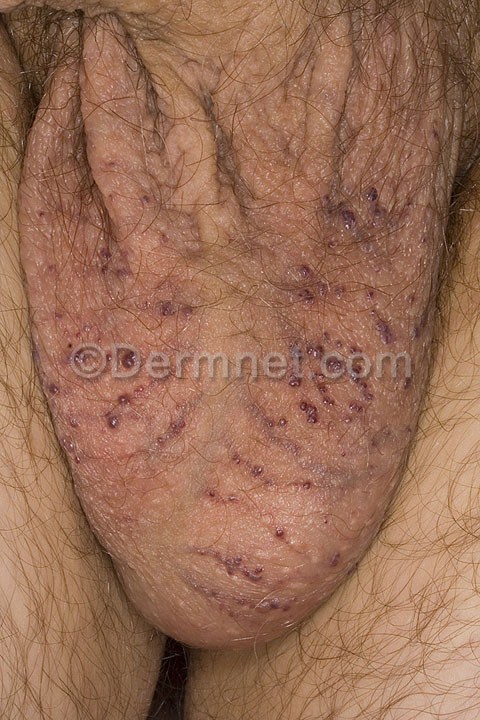
Disease: Vascular Tumors